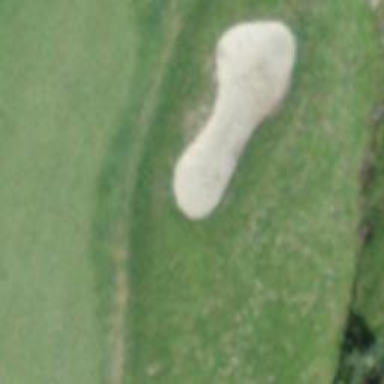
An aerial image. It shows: Golf bunker filled with natural sand.